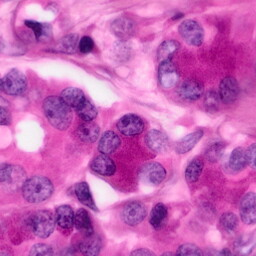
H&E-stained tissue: Pancreatic